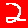
Digit: 2